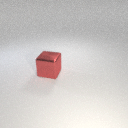
large red metal cube